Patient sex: M
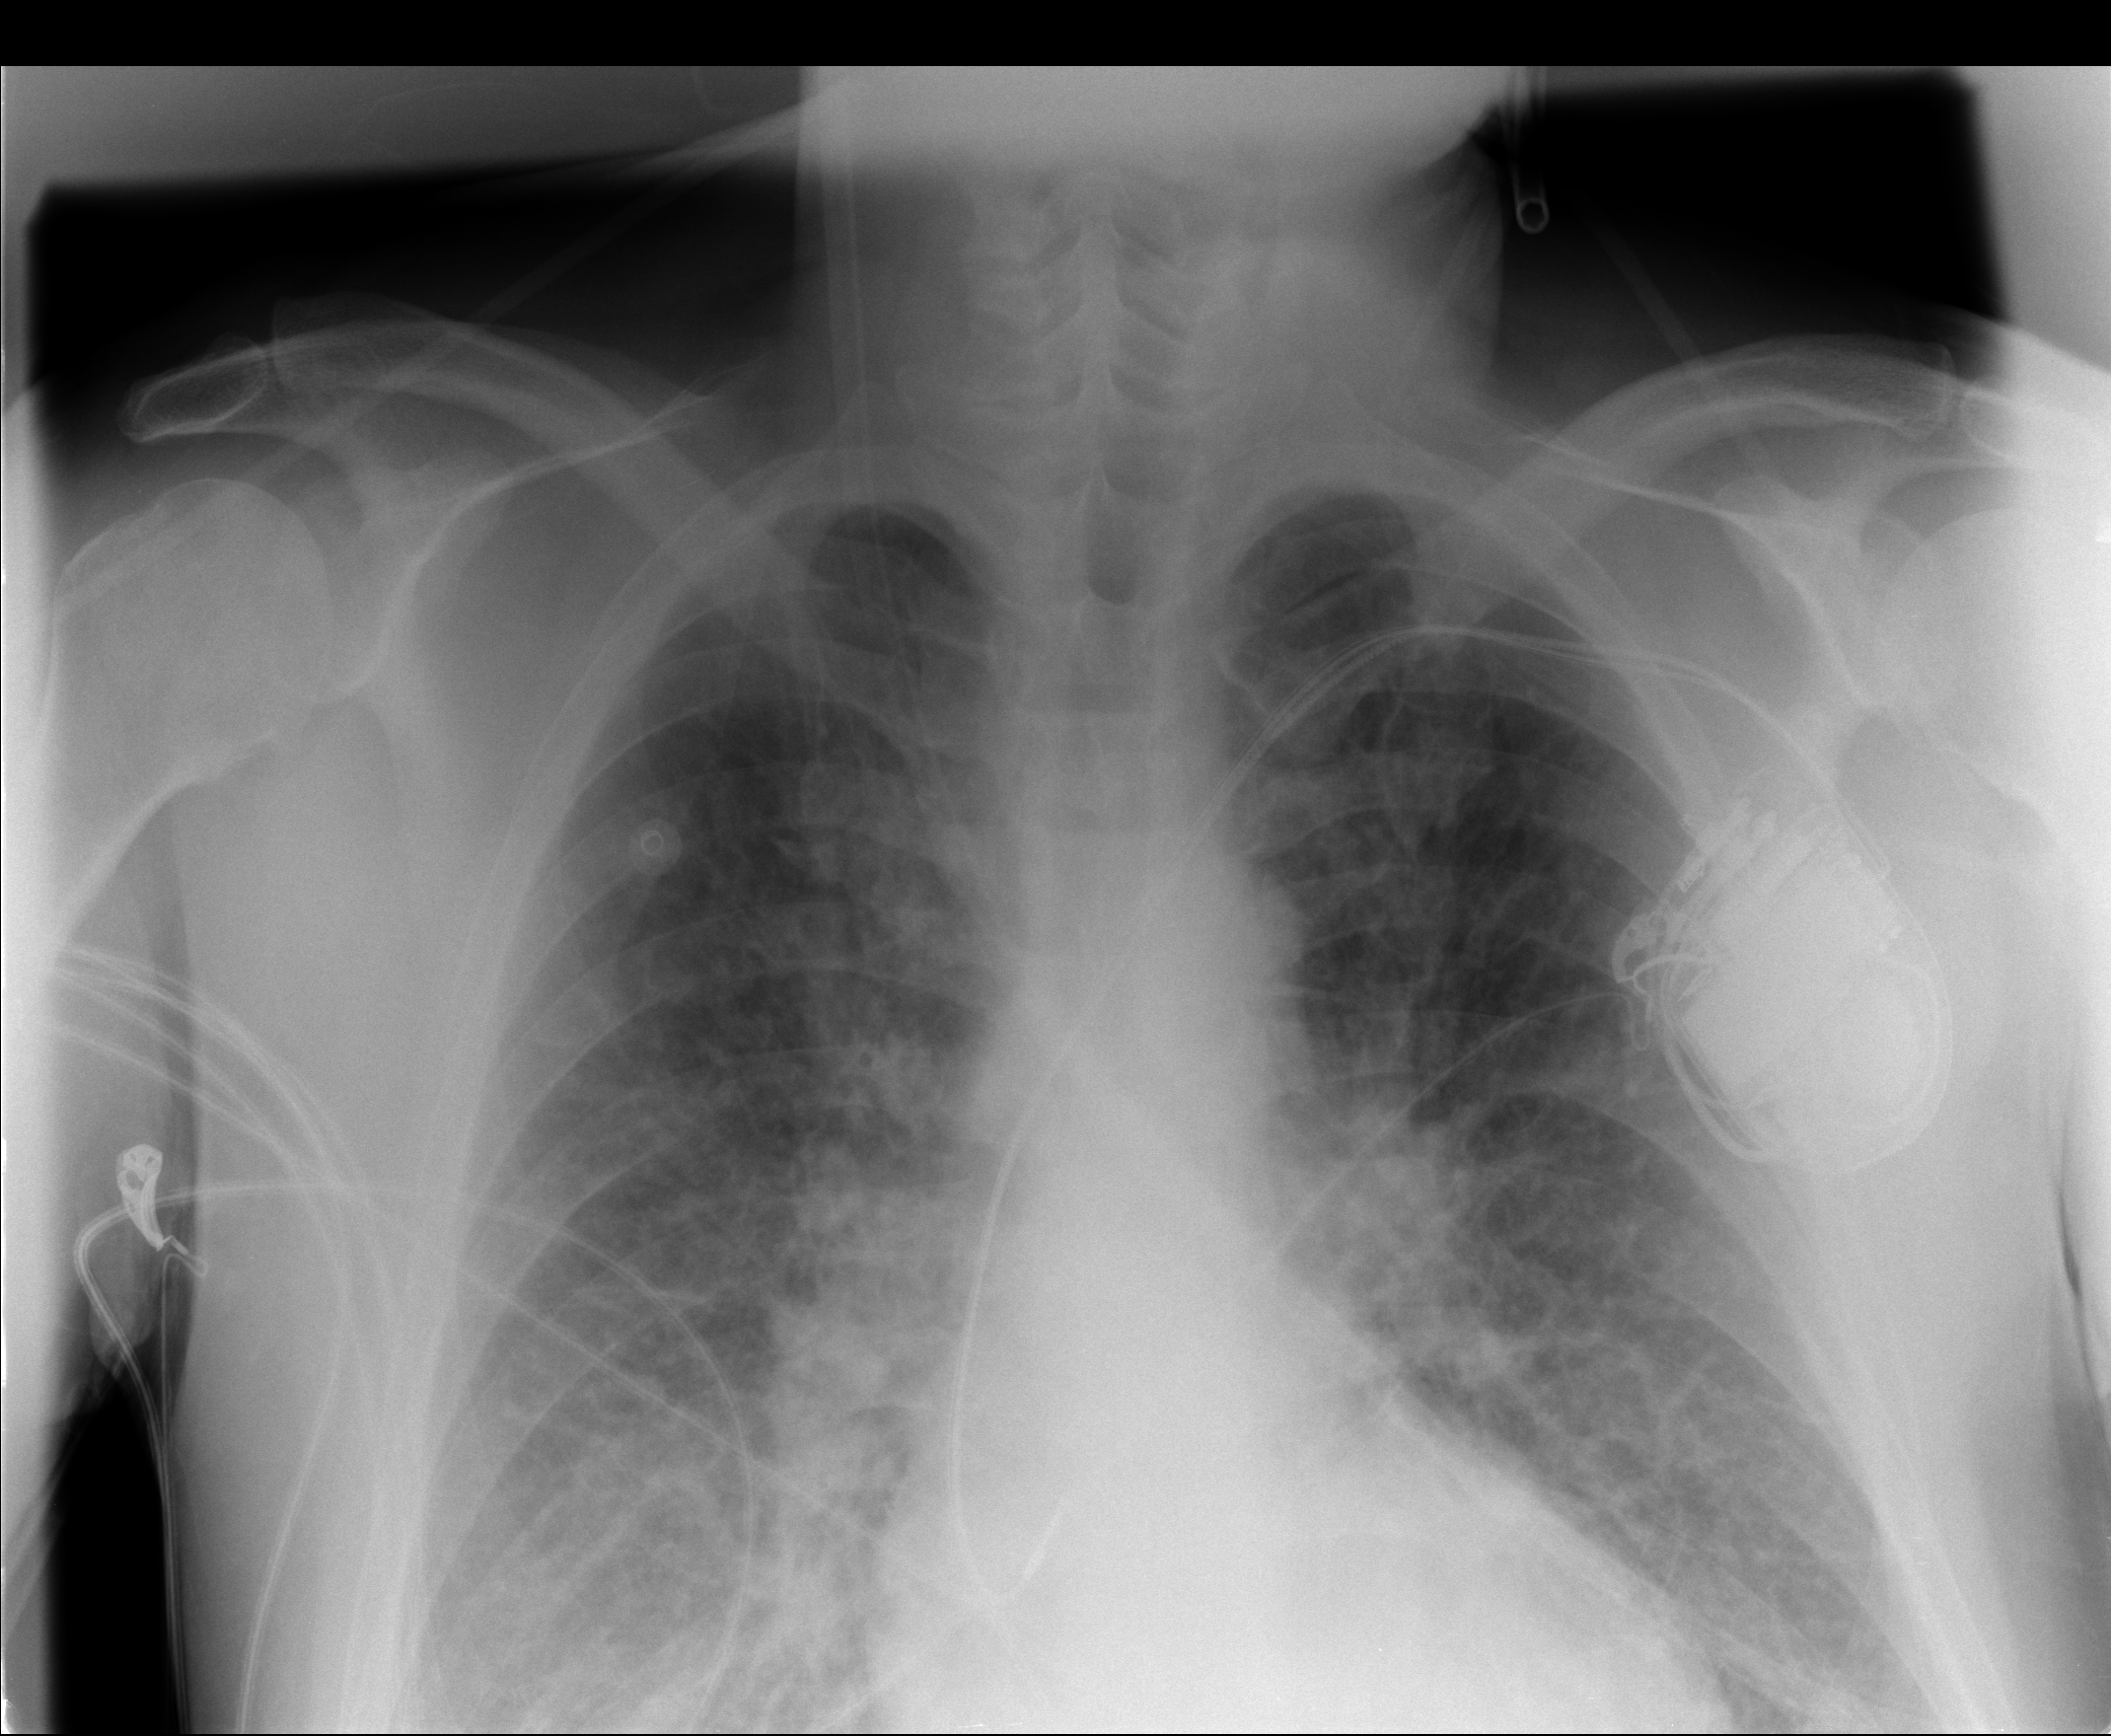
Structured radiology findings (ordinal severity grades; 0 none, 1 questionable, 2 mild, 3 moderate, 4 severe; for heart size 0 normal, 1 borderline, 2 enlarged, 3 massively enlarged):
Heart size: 0
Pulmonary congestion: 3
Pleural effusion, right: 0
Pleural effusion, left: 0
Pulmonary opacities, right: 0
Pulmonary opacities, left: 0
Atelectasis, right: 0
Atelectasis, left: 0